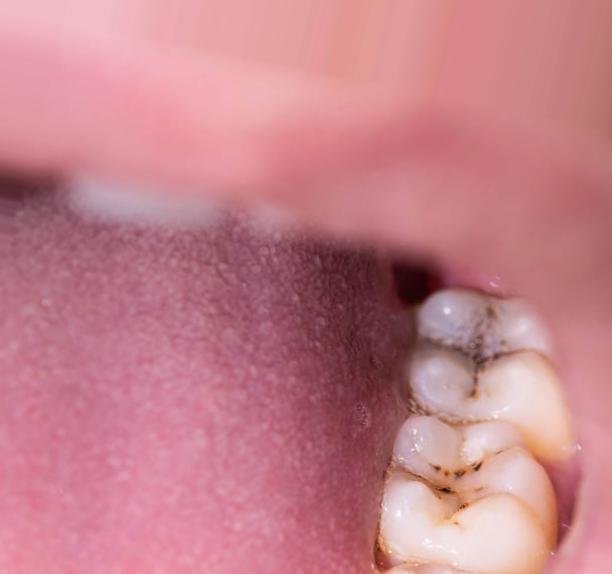
Condition: Caries